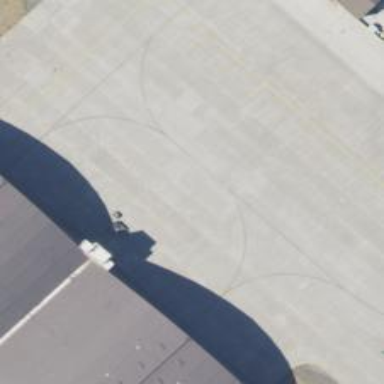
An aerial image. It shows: View of taxiway at the airport.